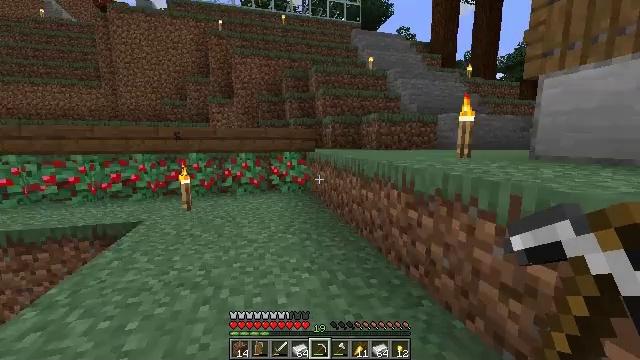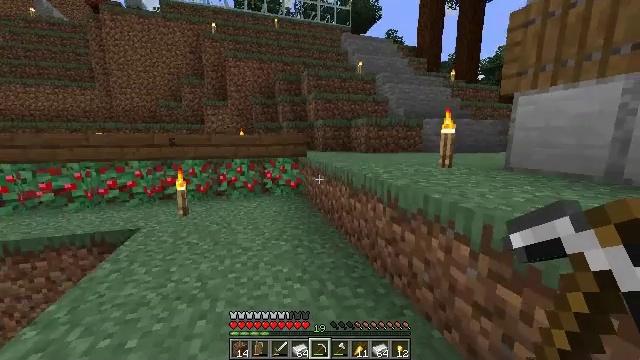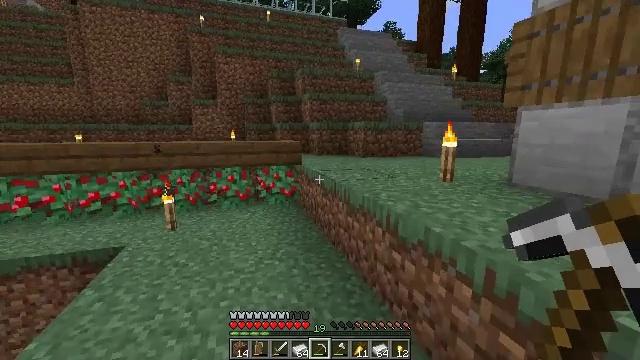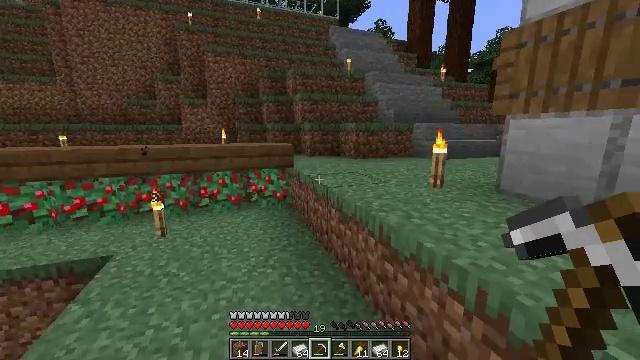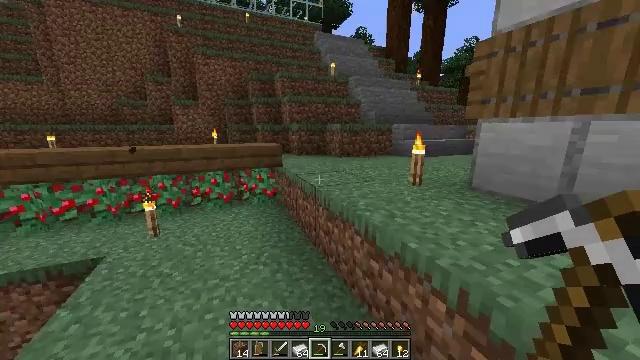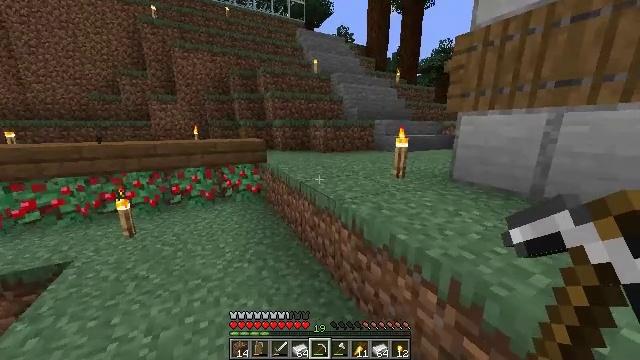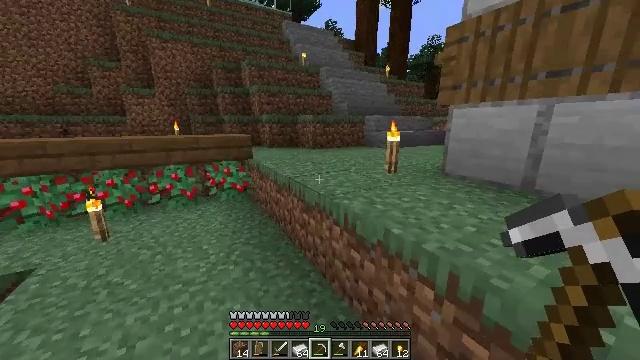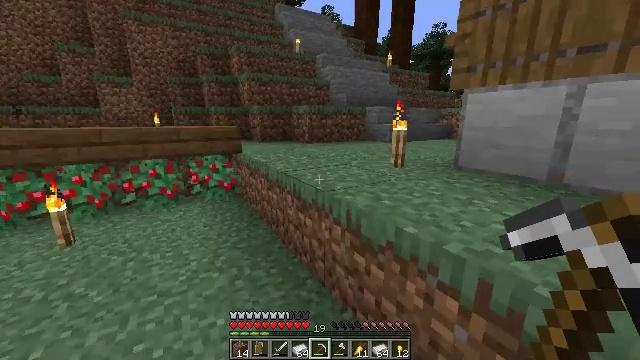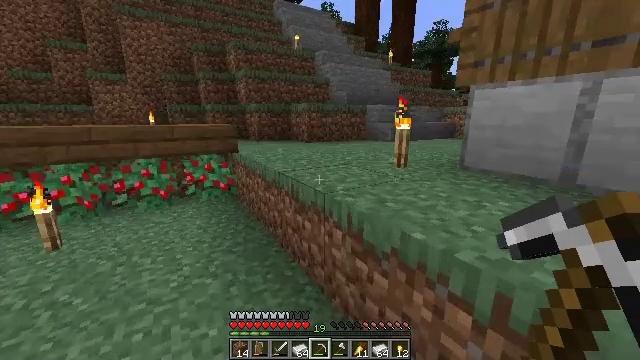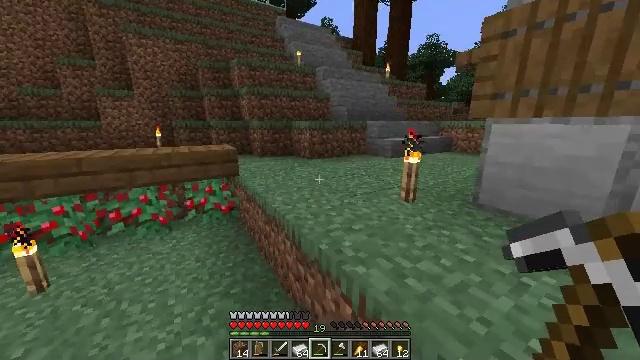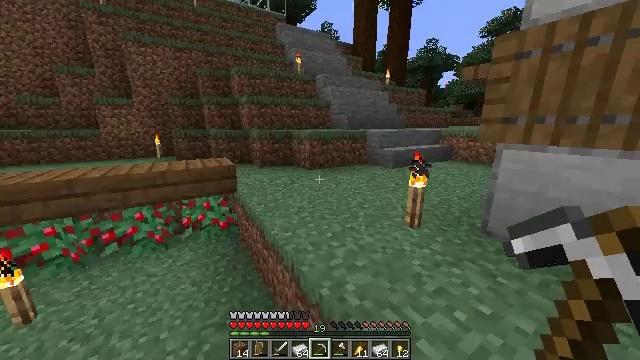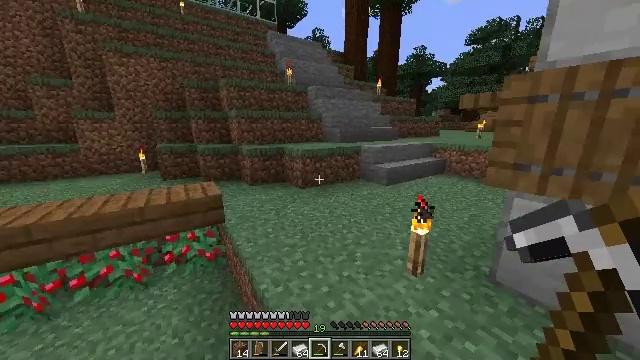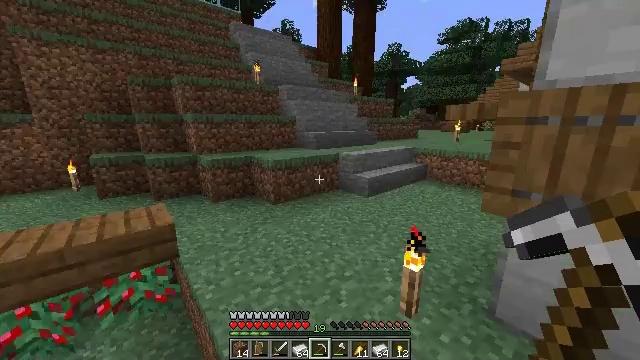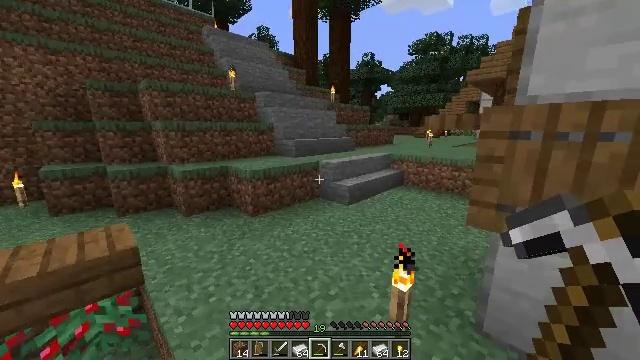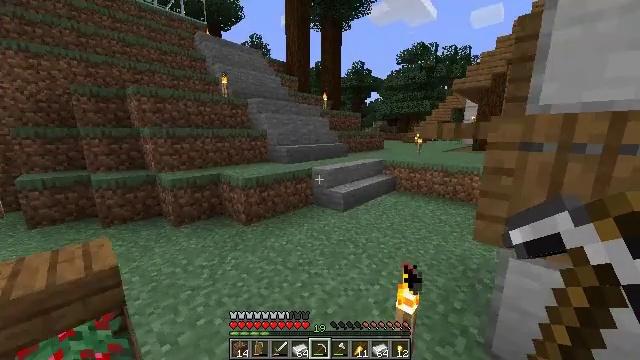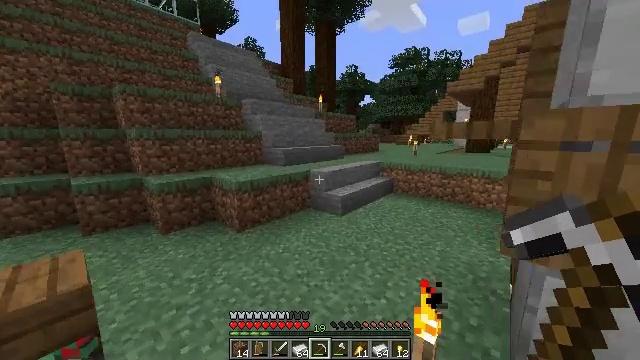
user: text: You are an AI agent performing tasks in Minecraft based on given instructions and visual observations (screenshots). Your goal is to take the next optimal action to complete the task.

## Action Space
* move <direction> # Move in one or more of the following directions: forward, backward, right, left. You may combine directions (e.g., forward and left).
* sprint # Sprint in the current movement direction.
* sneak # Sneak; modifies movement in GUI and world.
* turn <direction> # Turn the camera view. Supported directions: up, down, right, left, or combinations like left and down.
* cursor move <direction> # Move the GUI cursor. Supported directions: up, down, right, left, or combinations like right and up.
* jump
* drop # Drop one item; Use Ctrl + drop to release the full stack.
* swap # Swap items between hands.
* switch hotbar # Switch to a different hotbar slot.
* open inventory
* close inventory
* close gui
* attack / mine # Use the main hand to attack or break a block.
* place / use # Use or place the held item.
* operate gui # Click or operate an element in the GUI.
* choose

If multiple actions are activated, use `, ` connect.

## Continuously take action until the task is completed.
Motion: motion action
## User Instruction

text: Use the crafting table to create an iron block from ingots.
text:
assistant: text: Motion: move forward, sprint, turn right and down, jump
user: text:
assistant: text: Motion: move forward, sprint, turn right, jump
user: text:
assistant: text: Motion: move forward, sprint, turn right, jump
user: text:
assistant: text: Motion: move forward, sprint, turn right and down, jump
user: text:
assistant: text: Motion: move forward, sprint, turn right, jump
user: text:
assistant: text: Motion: move forward, turn right, jump
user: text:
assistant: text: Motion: move forward, jump
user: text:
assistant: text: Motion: move forward, jump
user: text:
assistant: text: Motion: move forward, jump
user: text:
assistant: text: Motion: move forward, jump
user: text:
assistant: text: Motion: move forward, turn right, jump
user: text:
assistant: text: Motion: move forward, sprint, turn right, jump
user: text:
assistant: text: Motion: move forward, sprint, turn right and up, jump
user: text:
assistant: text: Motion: move forward, sprint, turn right, jump
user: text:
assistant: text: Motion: move forward, sprint, turn right, jump
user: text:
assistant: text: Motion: move forward, sprint, turn right, jump
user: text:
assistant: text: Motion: move forward, turn right, jump
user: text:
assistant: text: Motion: move forward, turn right, jump
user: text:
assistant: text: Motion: move forward, turn right and down, jump
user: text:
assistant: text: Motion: move forward, sprint, turn right, jump
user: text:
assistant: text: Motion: move forward, sprint, turn right, jump
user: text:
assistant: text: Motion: move forward, sprint, turn right, jump
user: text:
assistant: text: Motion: move forward, sprint, turn right, jump
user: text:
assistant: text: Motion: move forward, sprint, turn right, jump
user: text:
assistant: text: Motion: move forward, sprint, turn right, jump
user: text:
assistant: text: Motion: move forward, turn right, jump
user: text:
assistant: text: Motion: move forward, jump
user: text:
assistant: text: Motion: move forward, jump
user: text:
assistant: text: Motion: move forward, turn right, jump
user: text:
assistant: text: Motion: move forward, turn right, jump